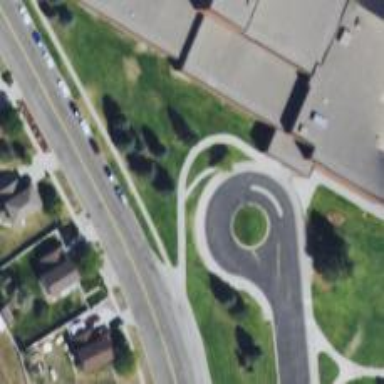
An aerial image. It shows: Turning loop on the road.